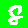
Digit: 8